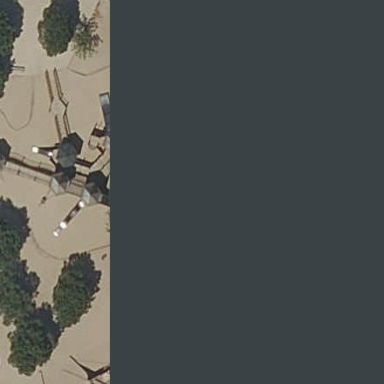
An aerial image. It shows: Playground with sand surface.